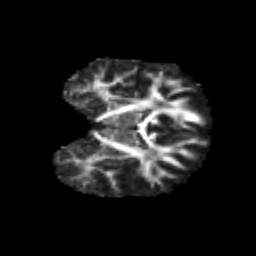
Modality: FA
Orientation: coronal
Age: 21
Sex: female
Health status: healthy